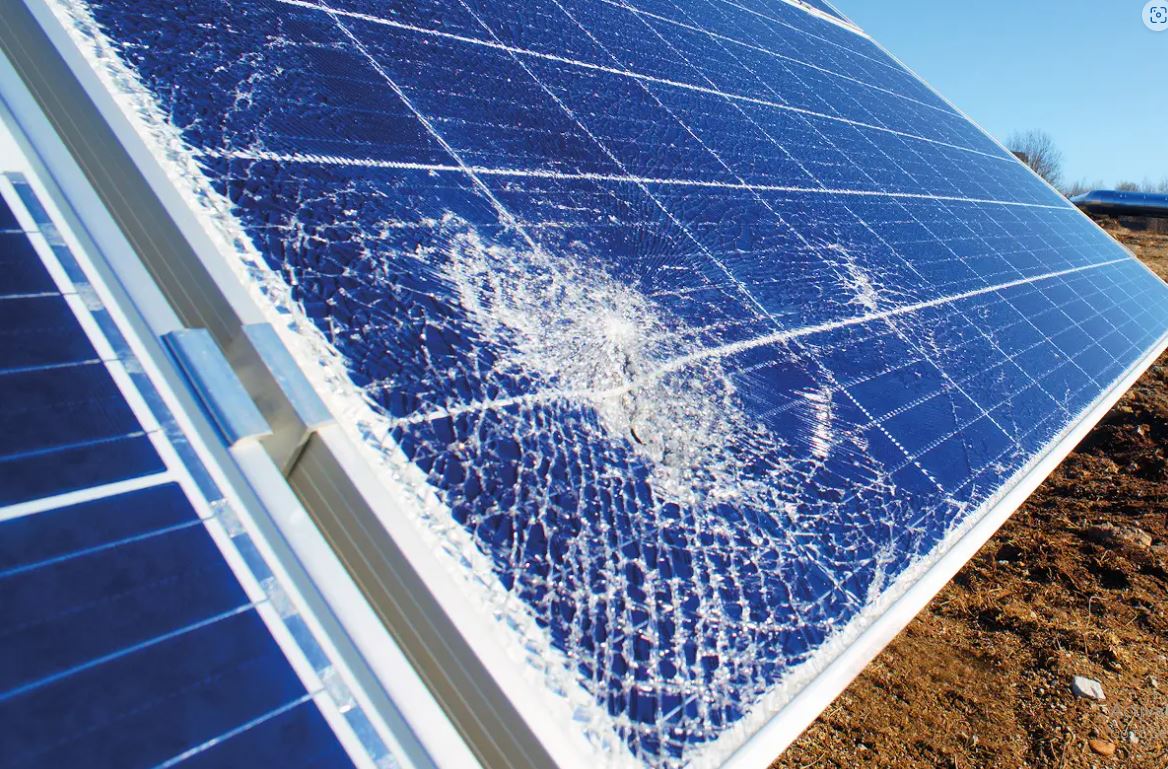
Label: Physical-Damage